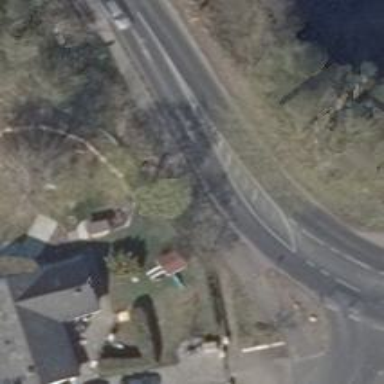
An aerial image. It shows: Secondary road with lane markings.